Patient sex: M
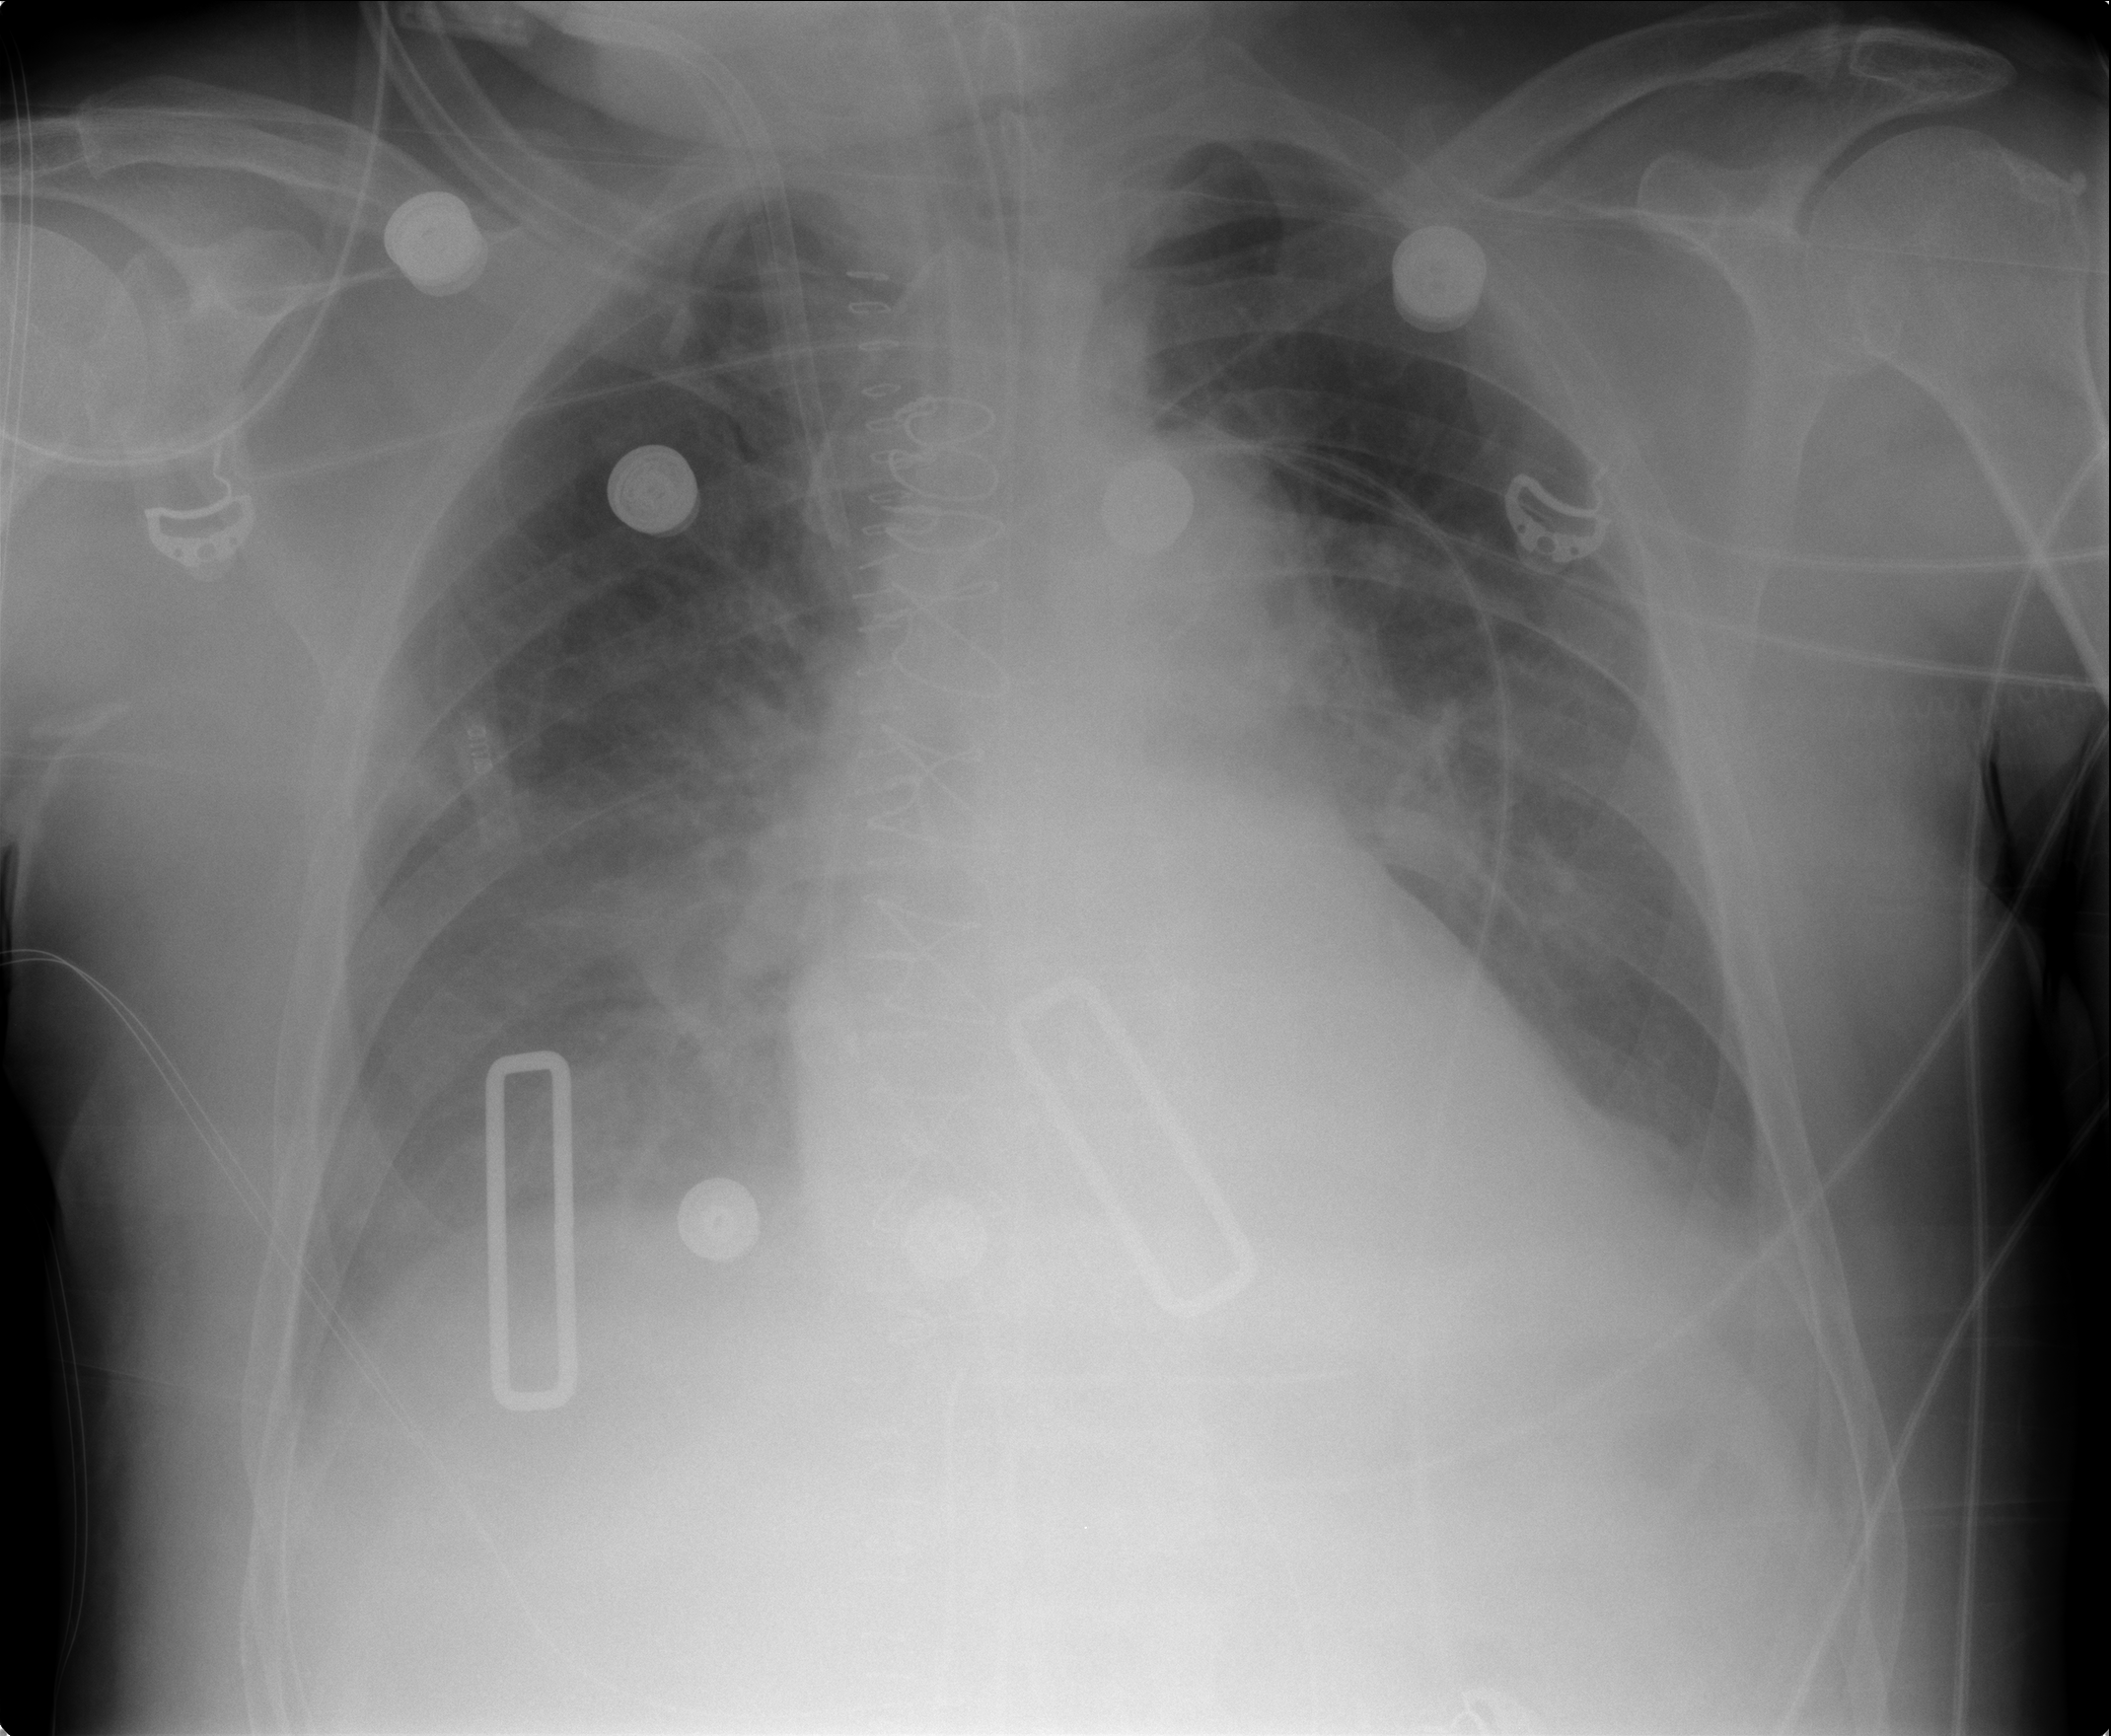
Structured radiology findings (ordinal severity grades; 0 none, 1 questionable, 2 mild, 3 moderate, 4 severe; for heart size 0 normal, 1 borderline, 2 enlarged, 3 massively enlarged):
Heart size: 0
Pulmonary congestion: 3
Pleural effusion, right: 3
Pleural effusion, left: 2
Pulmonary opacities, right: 0
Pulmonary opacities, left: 0
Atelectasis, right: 2
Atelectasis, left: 2